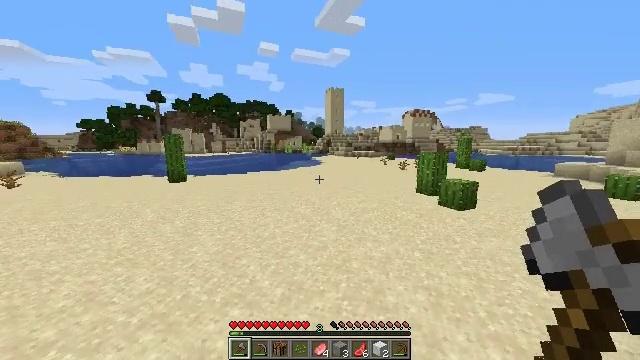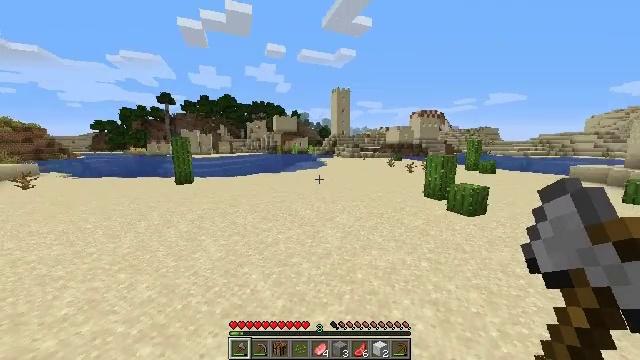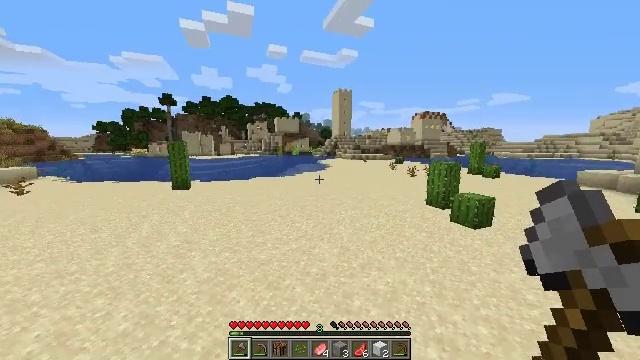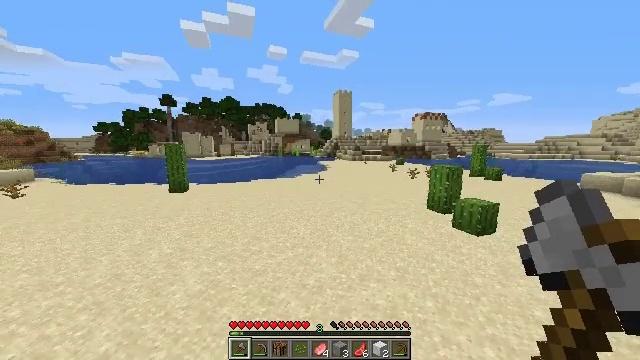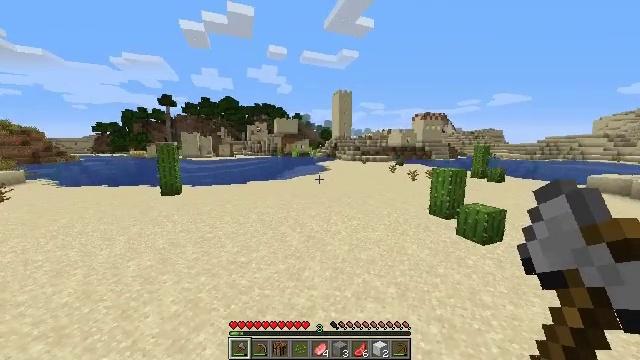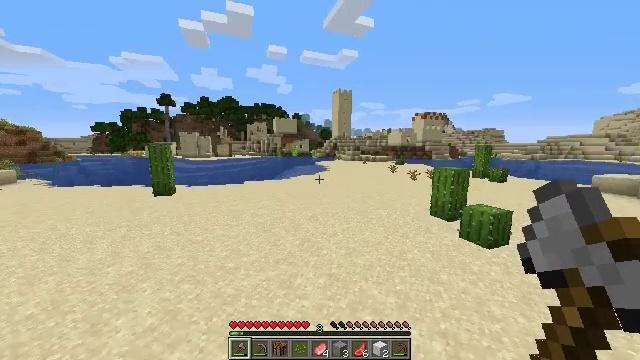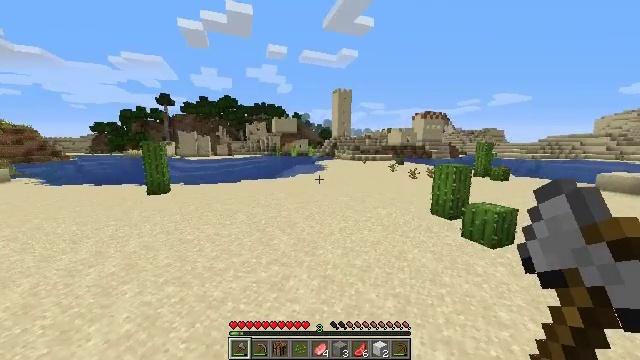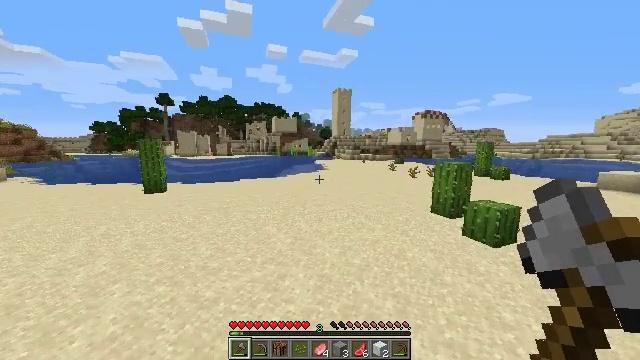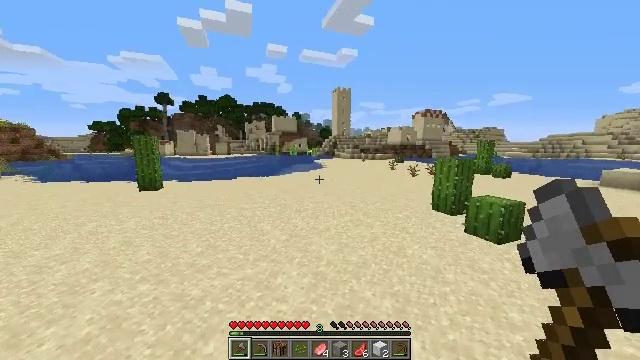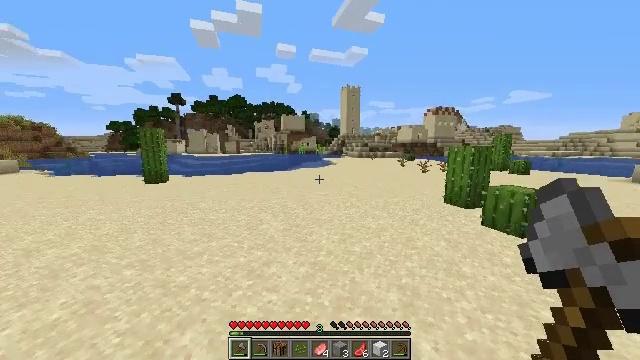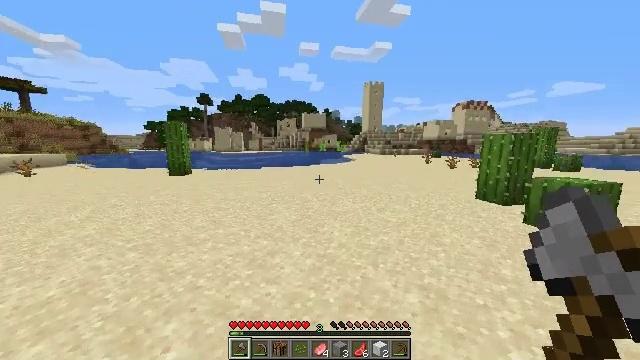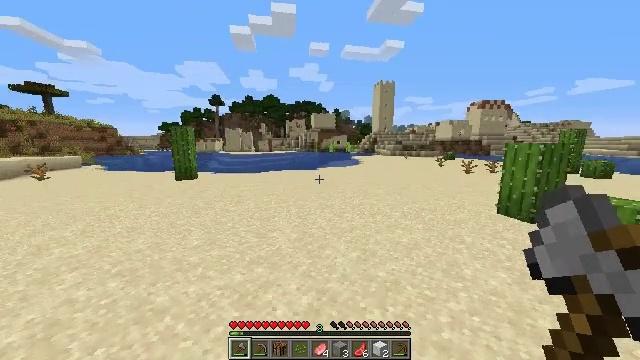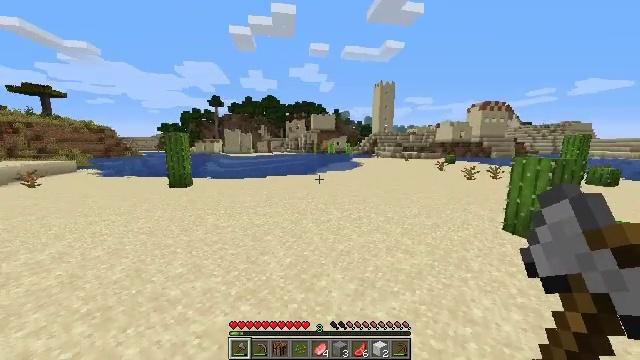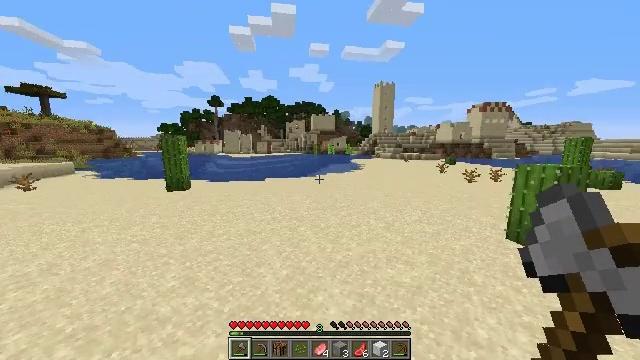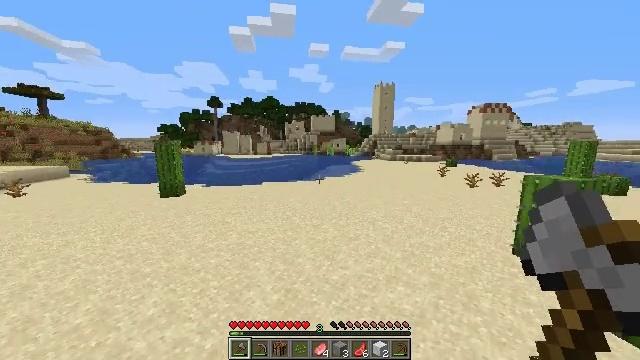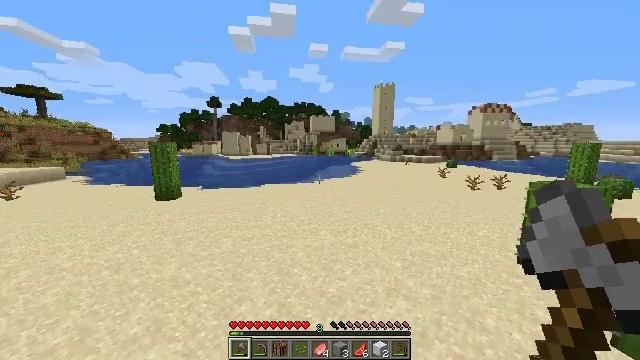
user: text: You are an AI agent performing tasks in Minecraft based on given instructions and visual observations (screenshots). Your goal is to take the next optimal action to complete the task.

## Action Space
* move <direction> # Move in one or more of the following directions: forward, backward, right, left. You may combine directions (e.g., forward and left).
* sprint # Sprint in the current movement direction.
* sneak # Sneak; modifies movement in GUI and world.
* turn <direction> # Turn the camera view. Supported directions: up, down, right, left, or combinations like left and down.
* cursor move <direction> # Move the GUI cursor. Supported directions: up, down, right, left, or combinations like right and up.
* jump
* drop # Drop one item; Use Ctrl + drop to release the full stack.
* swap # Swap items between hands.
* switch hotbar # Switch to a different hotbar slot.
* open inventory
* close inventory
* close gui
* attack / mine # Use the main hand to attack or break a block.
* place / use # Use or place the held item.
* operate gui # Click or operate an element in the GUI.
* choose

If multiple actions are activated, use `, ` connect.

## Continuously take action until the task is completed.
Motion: motion action
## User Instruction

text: Left-click to destroy the cyan bed.
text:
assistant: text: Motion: move forward, turn left, jump
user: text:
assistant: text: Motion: move forward, jump
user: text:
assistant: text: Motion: move forward, jump
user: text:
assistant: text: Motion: move forward and move right, jump
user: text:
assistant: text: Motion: move forward and move right, jump
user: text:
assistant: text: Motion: move forward and move right, jump
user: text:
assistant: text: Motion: move forward and move right, jump
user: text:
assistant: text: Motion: move forward and move right, jump
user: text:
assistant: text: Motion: move forward, turn left, jump
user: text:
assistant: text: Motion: move forward, turn left, jump
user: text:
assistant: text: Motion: move forward, turn left, jump
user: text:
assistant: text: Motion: move forward, jump
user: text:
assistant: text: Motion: move forward and move right, jump
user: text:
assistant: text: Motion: move forward and move right, jump
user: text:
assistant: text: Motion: move forward and move right, jump
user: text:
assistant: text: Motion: move forward and move right, jump
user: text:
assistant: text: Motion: move forward and move right, jump
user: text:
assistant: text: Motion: move forward, jump
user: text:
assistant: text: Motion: move forward, jump
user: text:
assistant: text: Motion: move forward, jump
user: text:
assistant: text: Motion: move forward, jump
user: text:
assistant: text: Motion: move forward and move right, jump
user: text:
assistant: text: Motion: move forward and move right, jump
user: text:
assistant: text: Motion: move forward and move right, jump
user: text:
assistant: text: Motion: move forward and move right, jump
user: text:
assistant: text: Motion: move forward and move right, jump
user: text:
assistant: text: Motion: move forward and move right, jump
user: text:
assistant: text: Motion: move forward and move right, jump
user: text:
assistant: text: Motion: move forward and move right, jump
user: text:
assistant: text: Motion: move forward and move right, jump